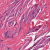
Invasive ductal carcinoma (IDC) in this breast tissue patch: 0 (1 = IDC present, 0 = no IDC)